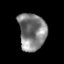
Tissue: prostate
Cell type: Myeloid cells
Senescence score: 0.3337
Nuclear area (px): 996
Mean DAPI intensity: 127.534